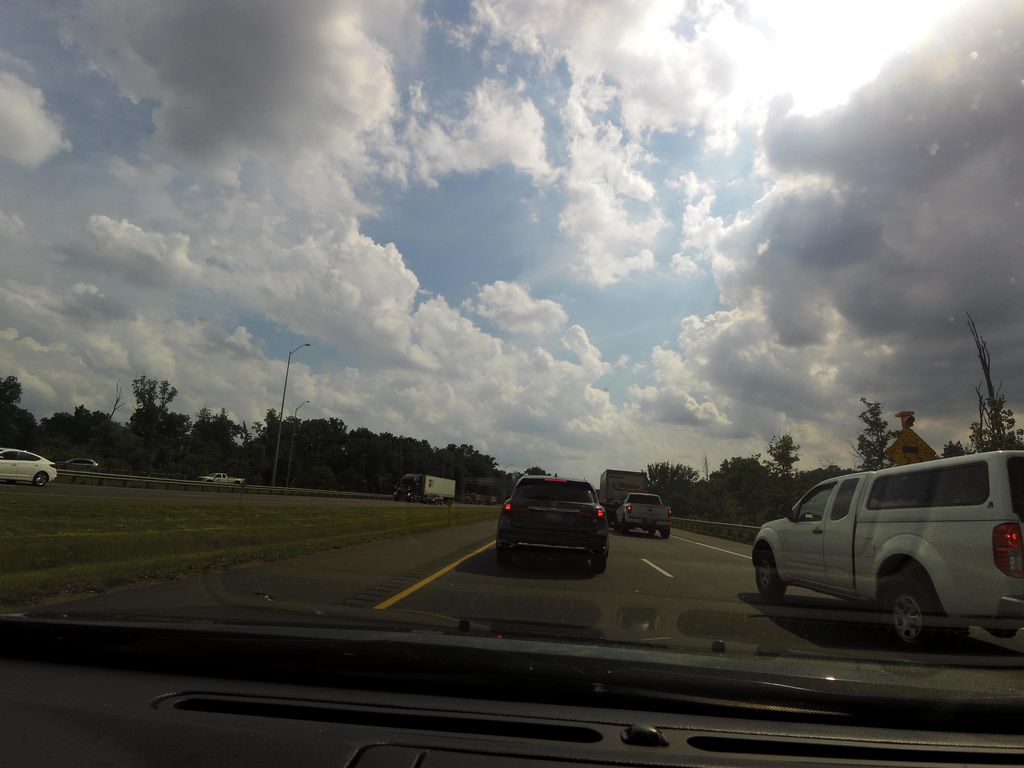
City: hamilton